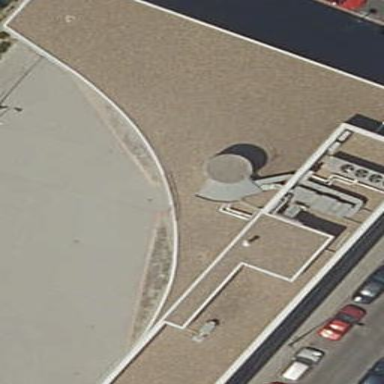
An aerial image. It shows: Building.